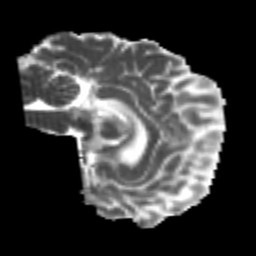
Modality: MD
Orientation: sagittal
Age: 24
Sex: male
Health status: healthy
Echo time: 0.074 s